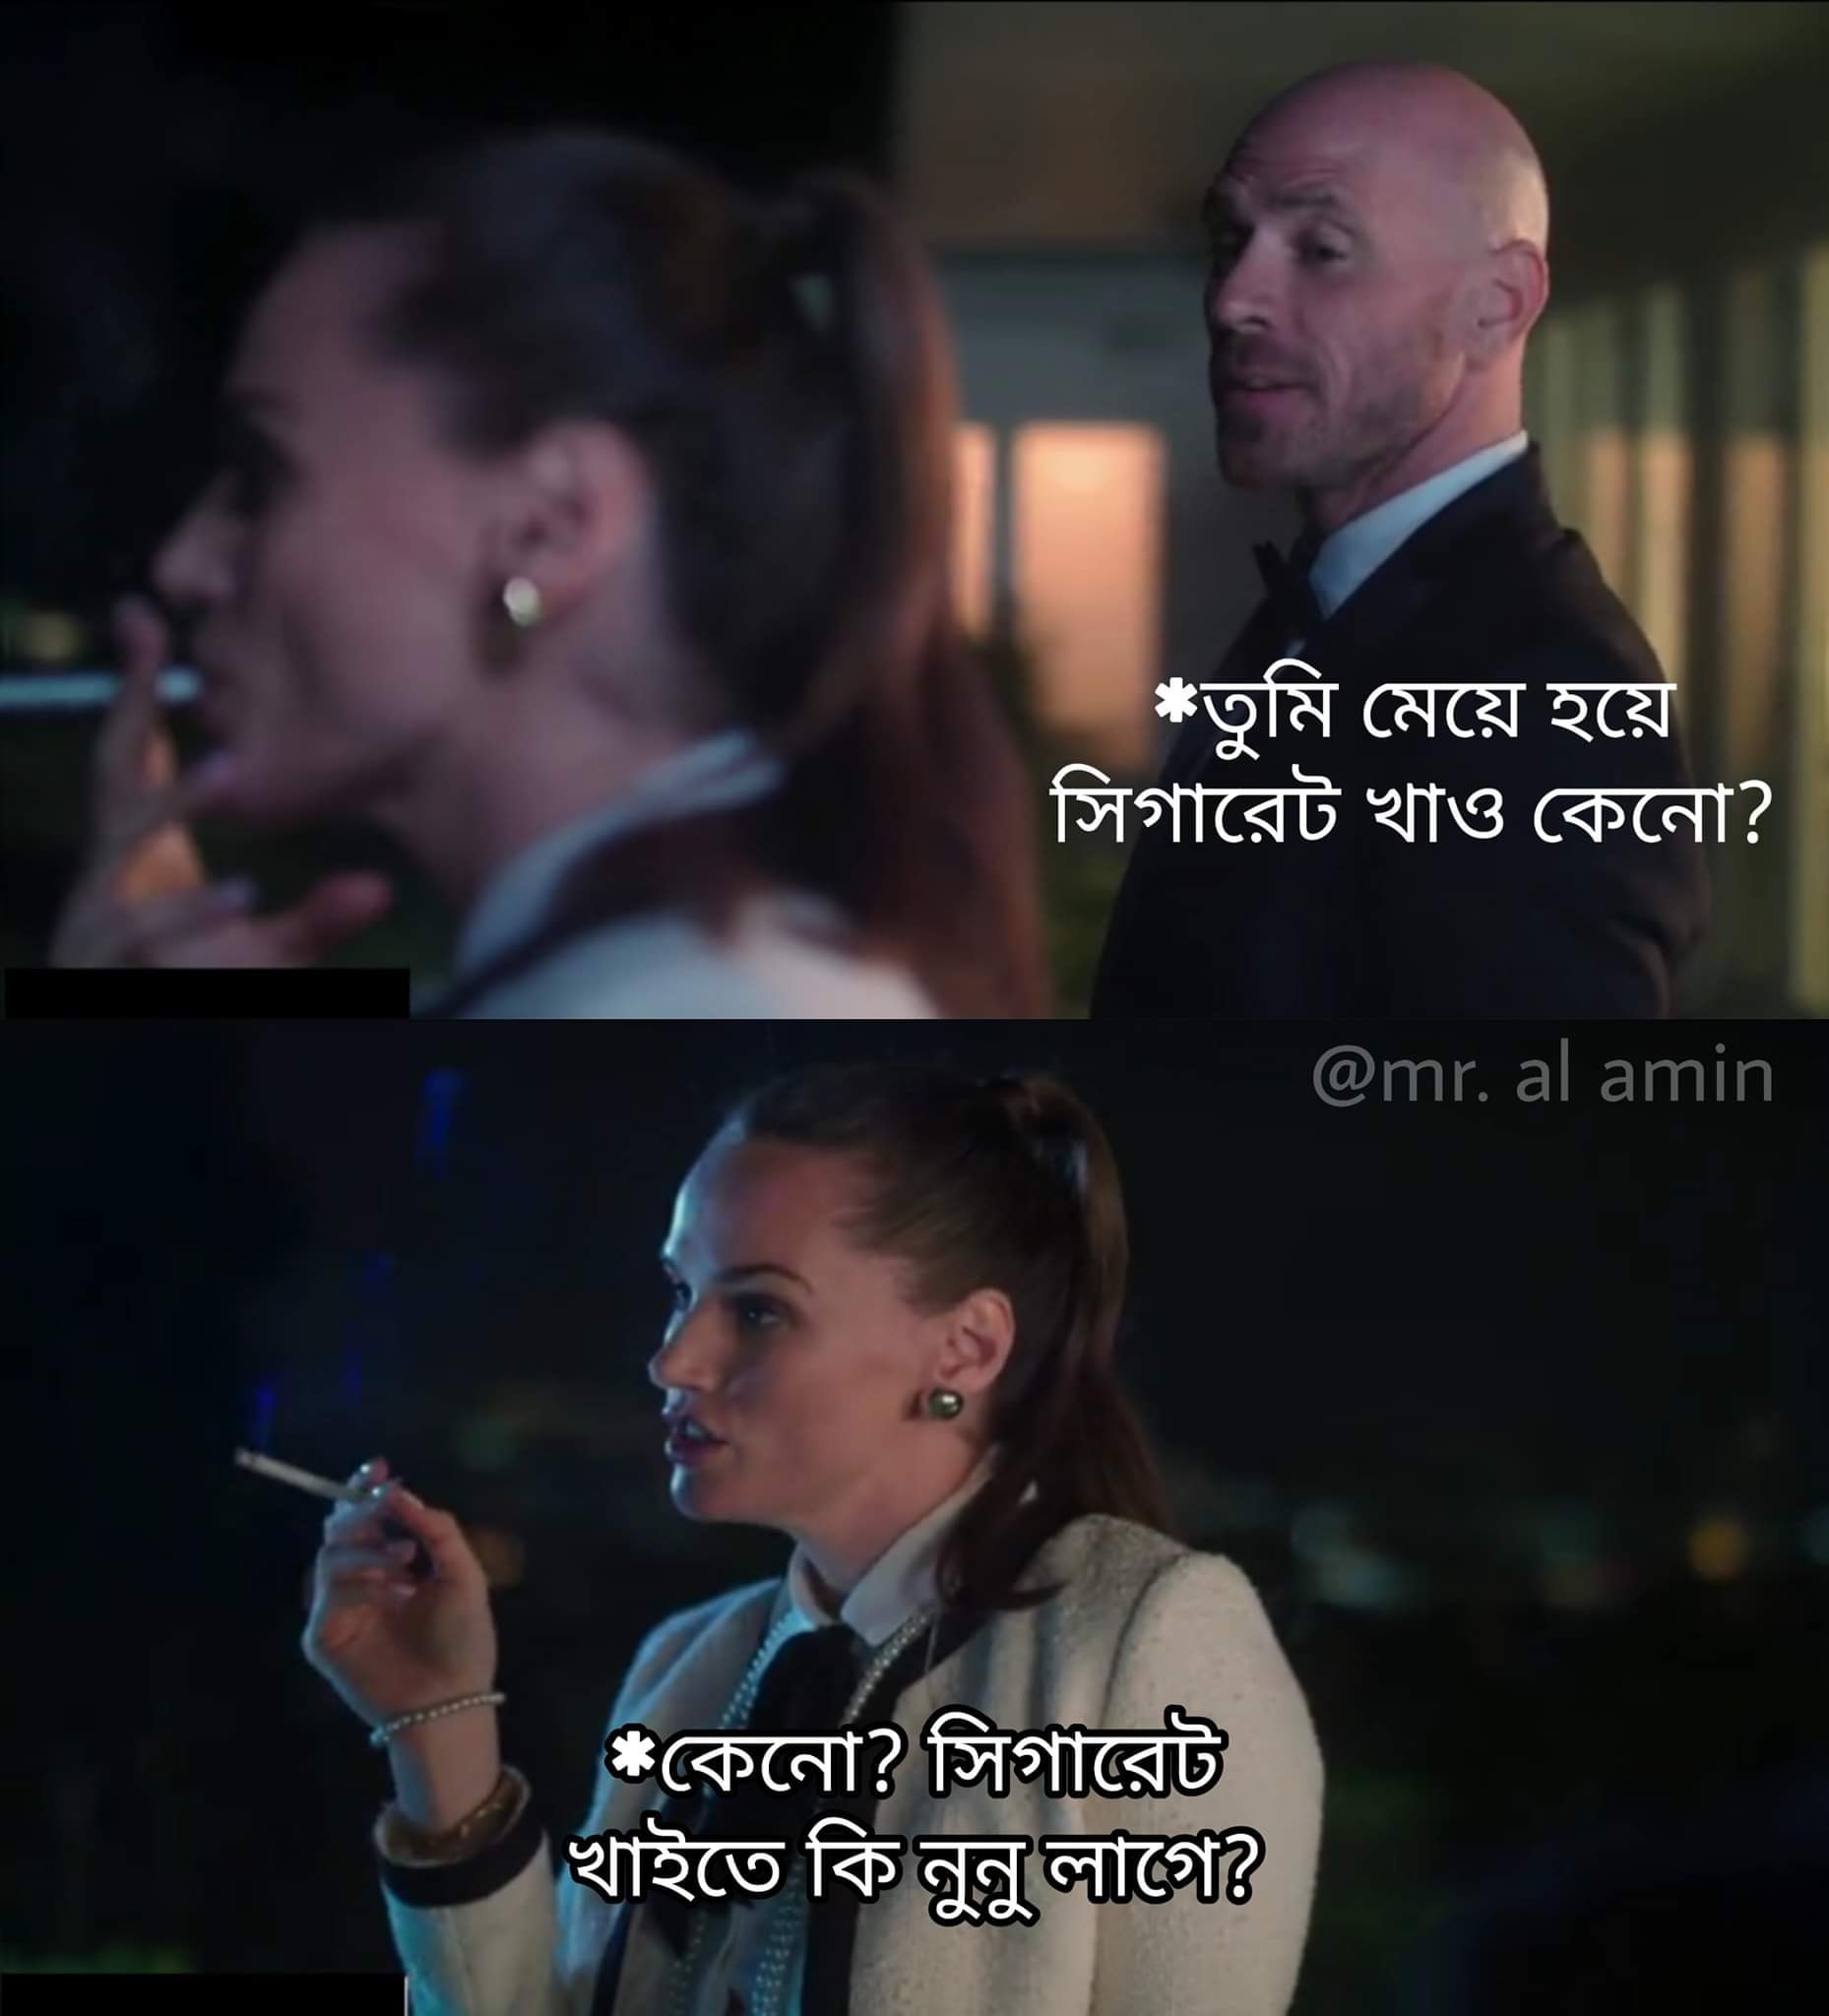
Text: *তুমি মেয়ে হয়ে সিগারেট খাও কেনো ?   *কেনো ? সিগারেট খাইতে কি নুনু লাগে ?
Label: Hate
Hate category: Personal Offence
Targeted group: Individual